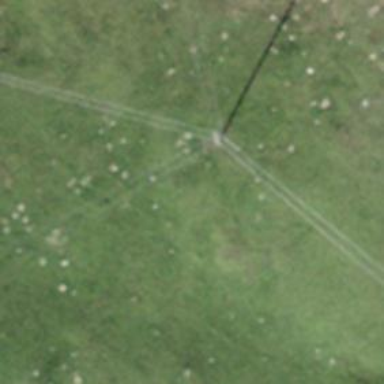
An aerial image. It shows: Minor power line.